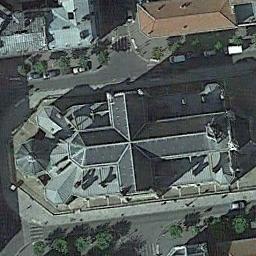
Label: church